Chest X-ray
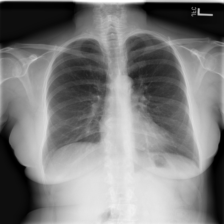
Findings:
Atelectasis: negative
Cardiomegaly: negative
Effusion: negative
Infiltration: negative
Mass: negative
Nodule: negative
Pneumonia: negative
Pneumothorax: negative
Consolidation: negative
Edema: negative
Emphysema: negative
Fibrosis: negative
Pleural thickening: negative
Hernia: negative